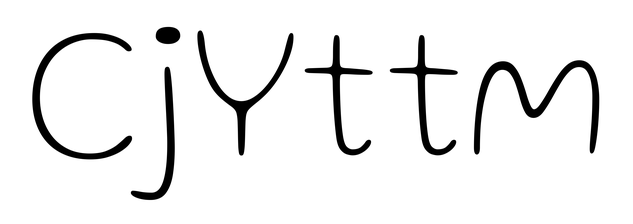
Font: Gluten_Thin